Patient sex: M
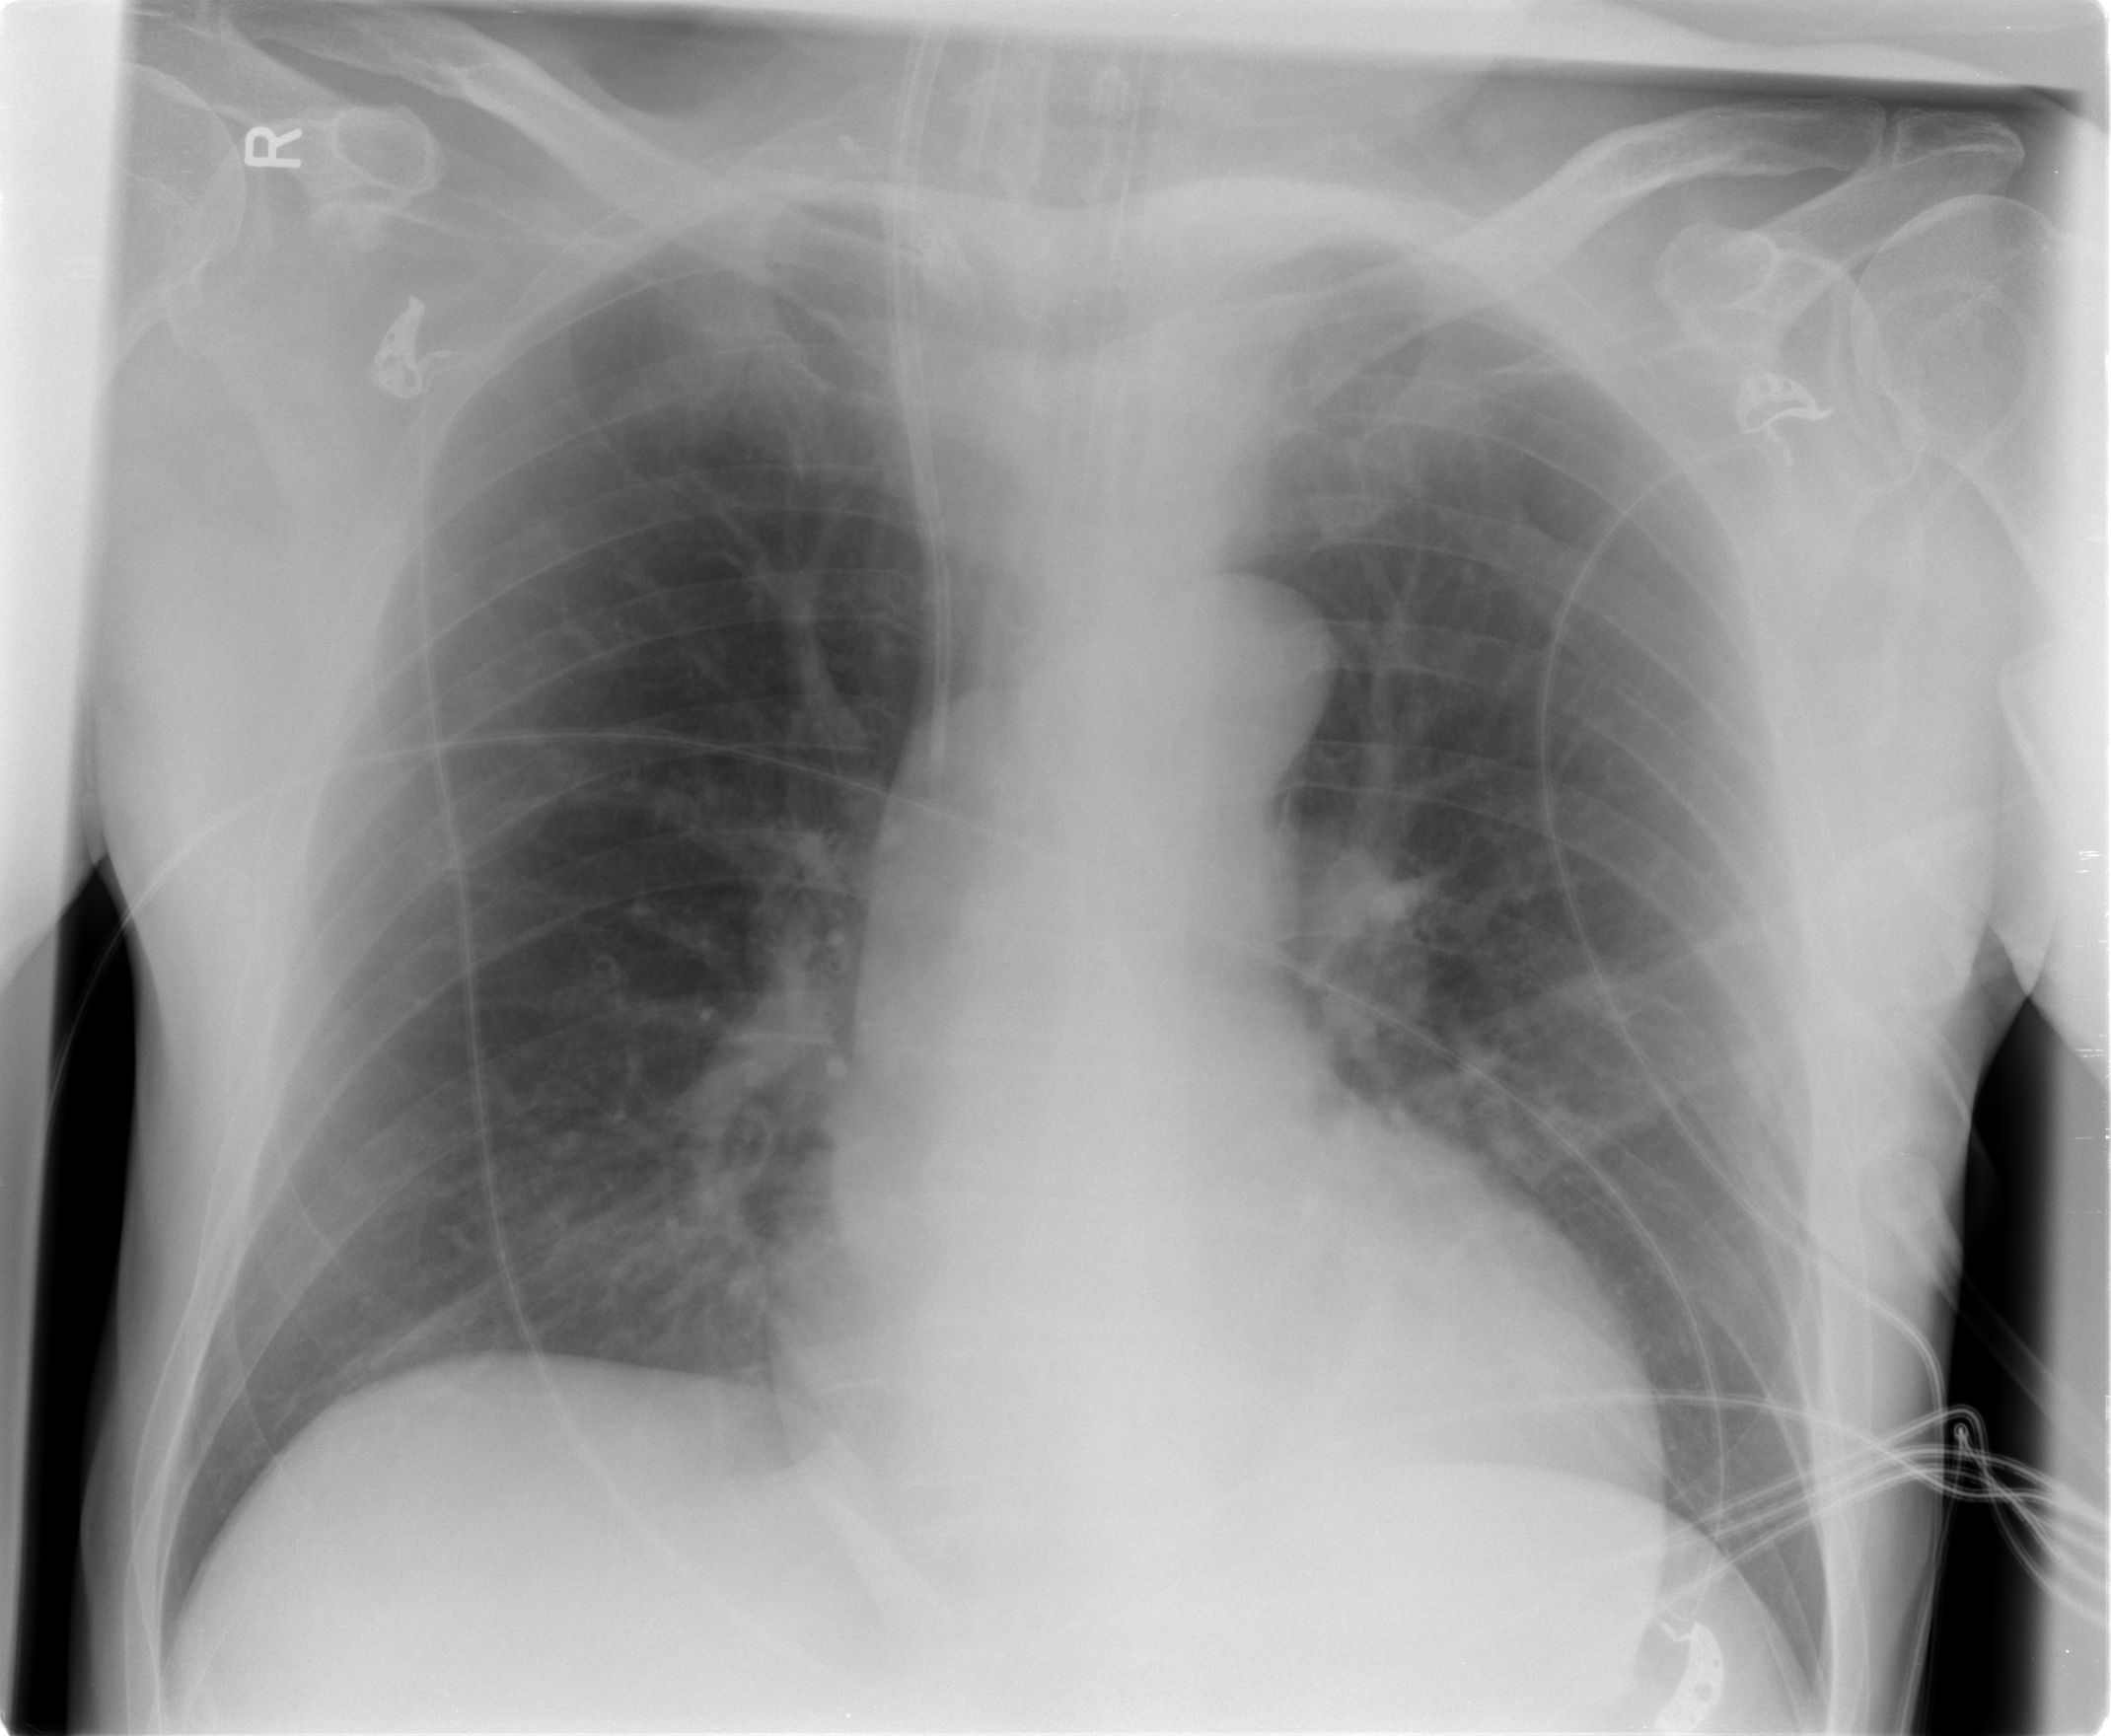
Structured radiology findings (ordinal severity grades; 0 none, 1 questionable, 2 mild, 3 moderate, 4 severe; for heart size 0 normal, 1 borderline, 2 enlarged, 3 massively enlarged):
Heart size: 2
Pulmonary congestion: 0
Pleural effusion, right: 0
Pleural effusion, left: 0
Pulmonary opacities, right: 0
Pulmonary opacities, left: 0
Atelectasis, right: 2
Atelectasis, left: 0